Interaction volume radius: 5 \u00c5
Interaction volume height: 35 \u00c5
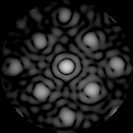
Disorder parameter: 0.2383